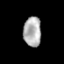
Tissue: prostate
Cell type: Epithelial cells
Senescence score: 0.269
Nuclear area (px): 521
Mean DAPI intensity: 174.413